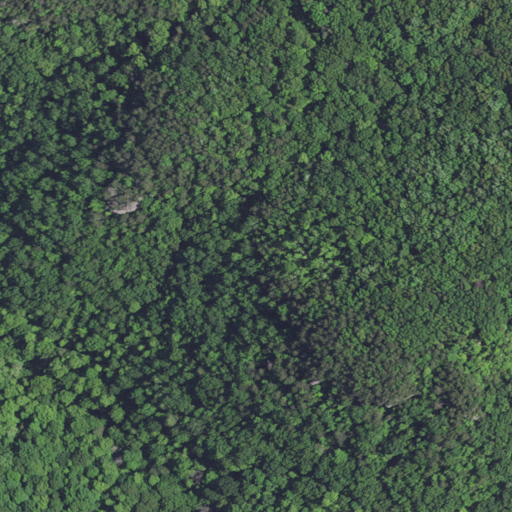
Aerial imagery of mountain in Kentucky named Fentress Hill containing deciduous forest and mixed forest